Question: I have an app consisting of many views. Each view is controlled by a navigation controller in story board. I would like to use a custom image as the navigation bar. I have created the image but am unsure as to the procedure of implementing this. The code:
'''
@implementation UINavigationBar (CustomImage)
- (void)drawRect:(CGRect)rect
{
UIImage *image = [UIImage imageNamed: @"topbar.png"];
[image drawInRect:CGRectMake(0, 0, self.frame.size.width, self.frame.size.height)];
}
@end
'''
Does not seem to work. I am placing this code in the view controller. Should I be using a different method of setting the view controller or have separate controllers for the navigation controllers? If so, how would I do this?
Here's the layout in storyboard:

Thank you.
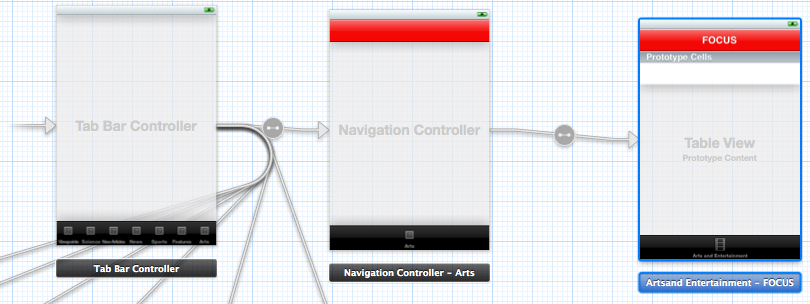
Answer: Since you're using iOS 5 you can do this:
'''
UIImage *image = [UIImage imageNamed:@"topbar"];
[self.navigationBar setBackgroundImage:image forBarMetrics:UIBarMetricsDefault];
'''
You do not need a subclass, you can use a regular UINavigationBar.